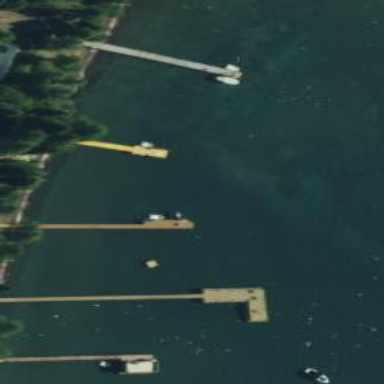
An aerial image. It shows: Man-made pier.